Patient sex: M
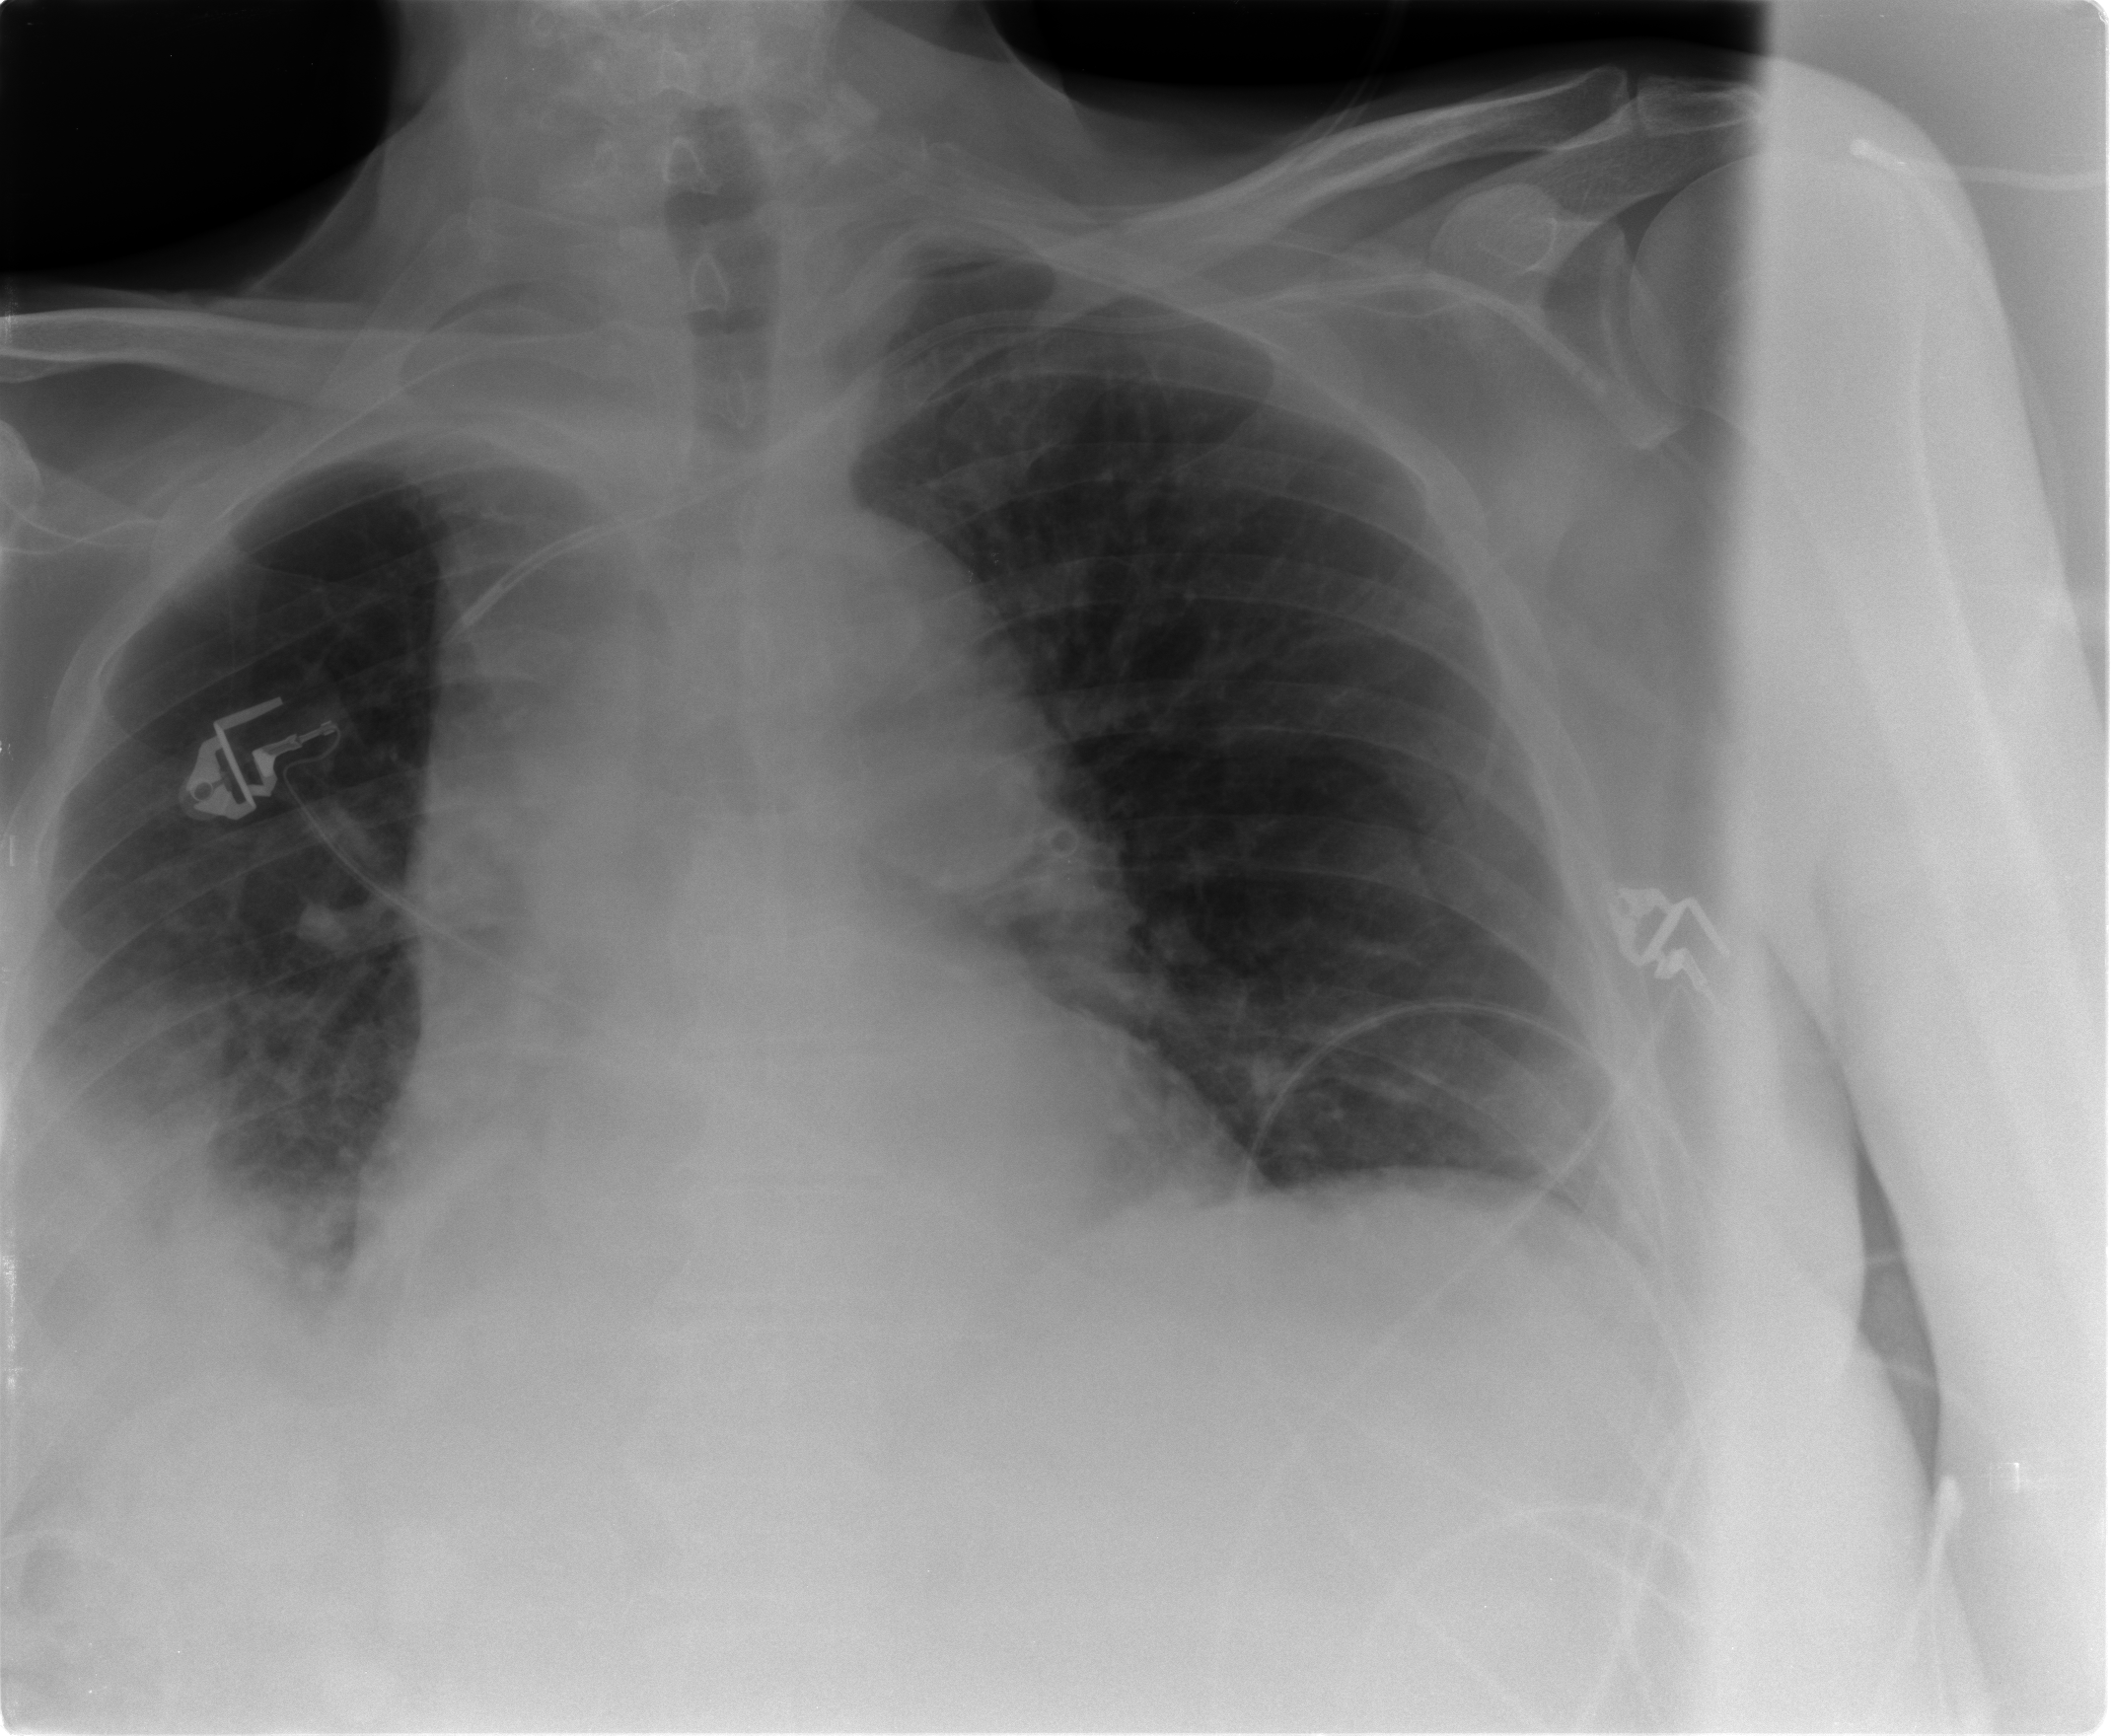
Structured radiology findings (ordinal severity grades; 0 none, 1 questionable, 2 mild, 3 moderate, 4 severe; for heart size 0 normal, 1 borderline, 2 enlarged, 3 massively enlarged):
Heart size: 2
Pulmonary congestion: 1
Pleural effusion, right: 3
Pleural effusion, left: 2
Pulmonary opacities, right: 1
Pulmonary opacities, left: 0
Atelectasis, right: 3
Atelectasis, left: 2